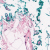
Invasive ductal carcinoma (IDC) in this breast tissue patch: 0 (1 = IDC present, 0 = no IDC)